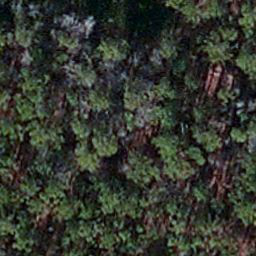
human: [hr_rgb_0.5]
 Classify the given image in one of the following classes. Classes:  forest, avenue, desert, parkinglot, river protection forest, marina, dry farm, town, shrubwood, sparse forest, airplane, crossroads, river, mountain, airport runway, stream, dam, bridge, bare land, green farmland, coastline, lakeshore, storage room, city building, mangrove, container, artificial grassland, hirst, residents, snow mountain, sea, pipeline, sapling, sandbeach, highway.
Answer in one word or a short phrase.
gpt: sapling